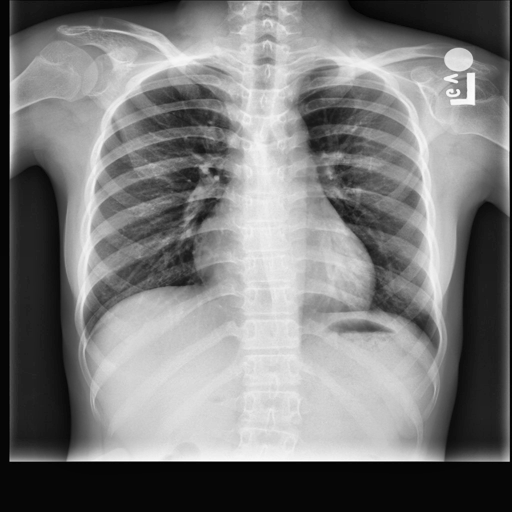
Finding: NORMAL